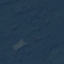
Land use / land cover: Forest